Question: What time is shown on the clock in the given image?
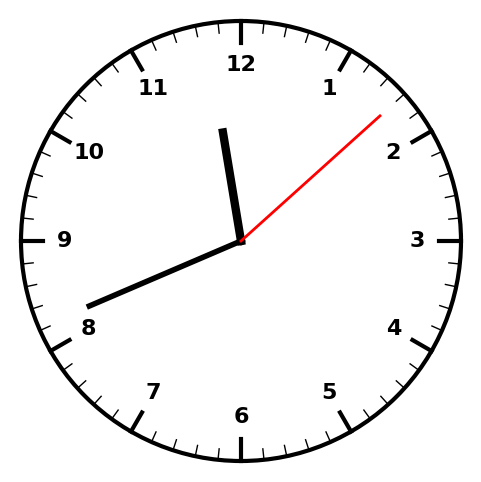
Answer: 11:41:08